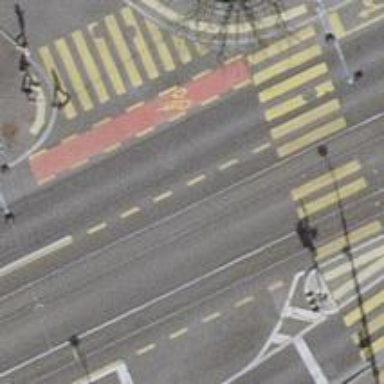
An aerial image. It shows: Road with traffic signals.